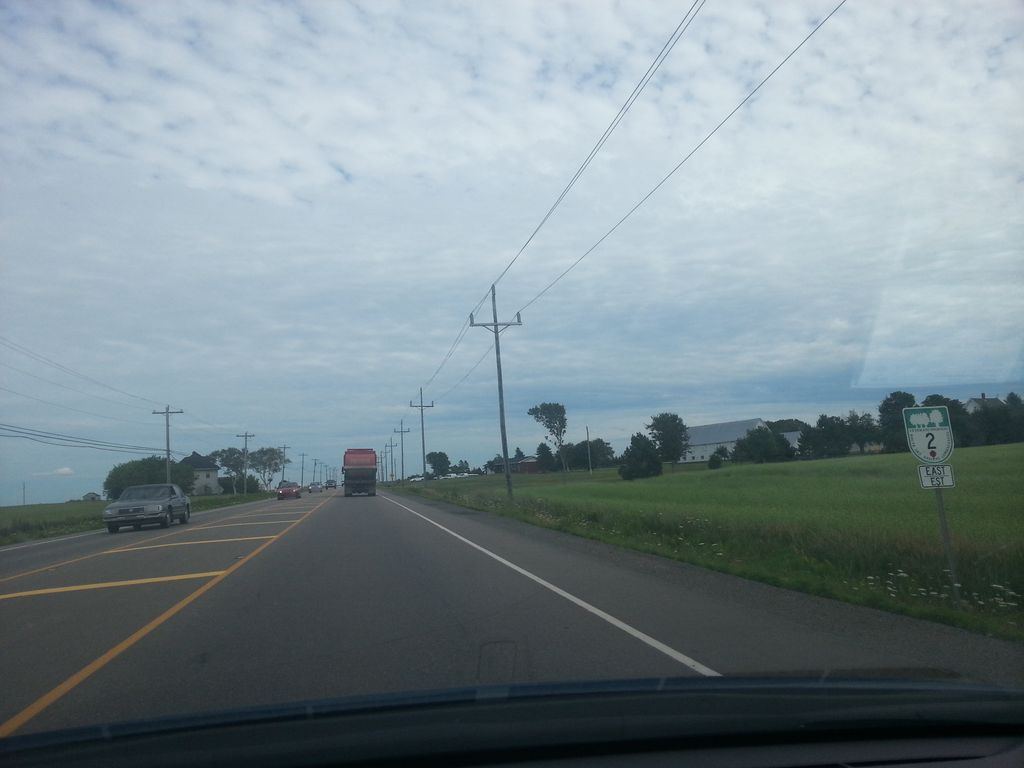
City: charlottetown